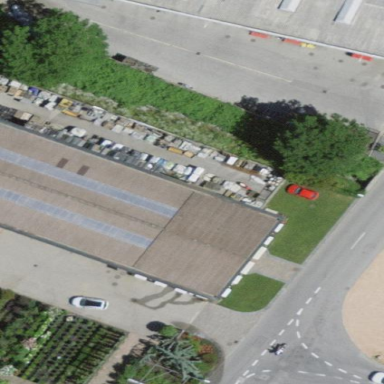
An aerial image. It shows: Industrial building.